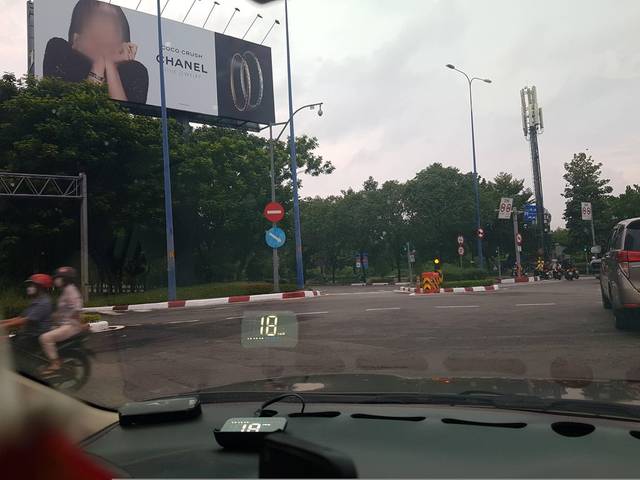
Region: Vietnam
Coordinates: 10.773, 106.723